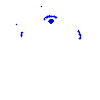
Particle: electron